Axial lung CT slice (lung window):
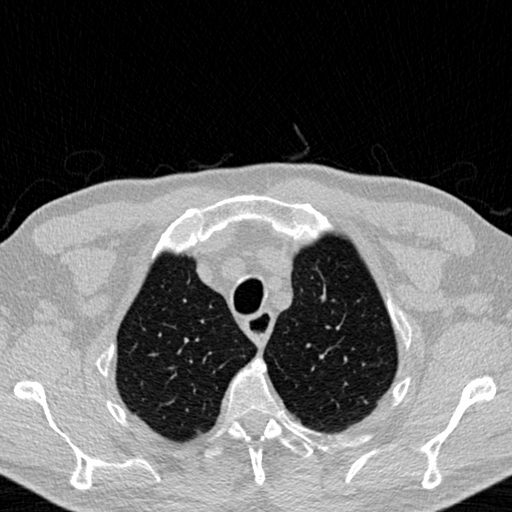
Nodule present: no